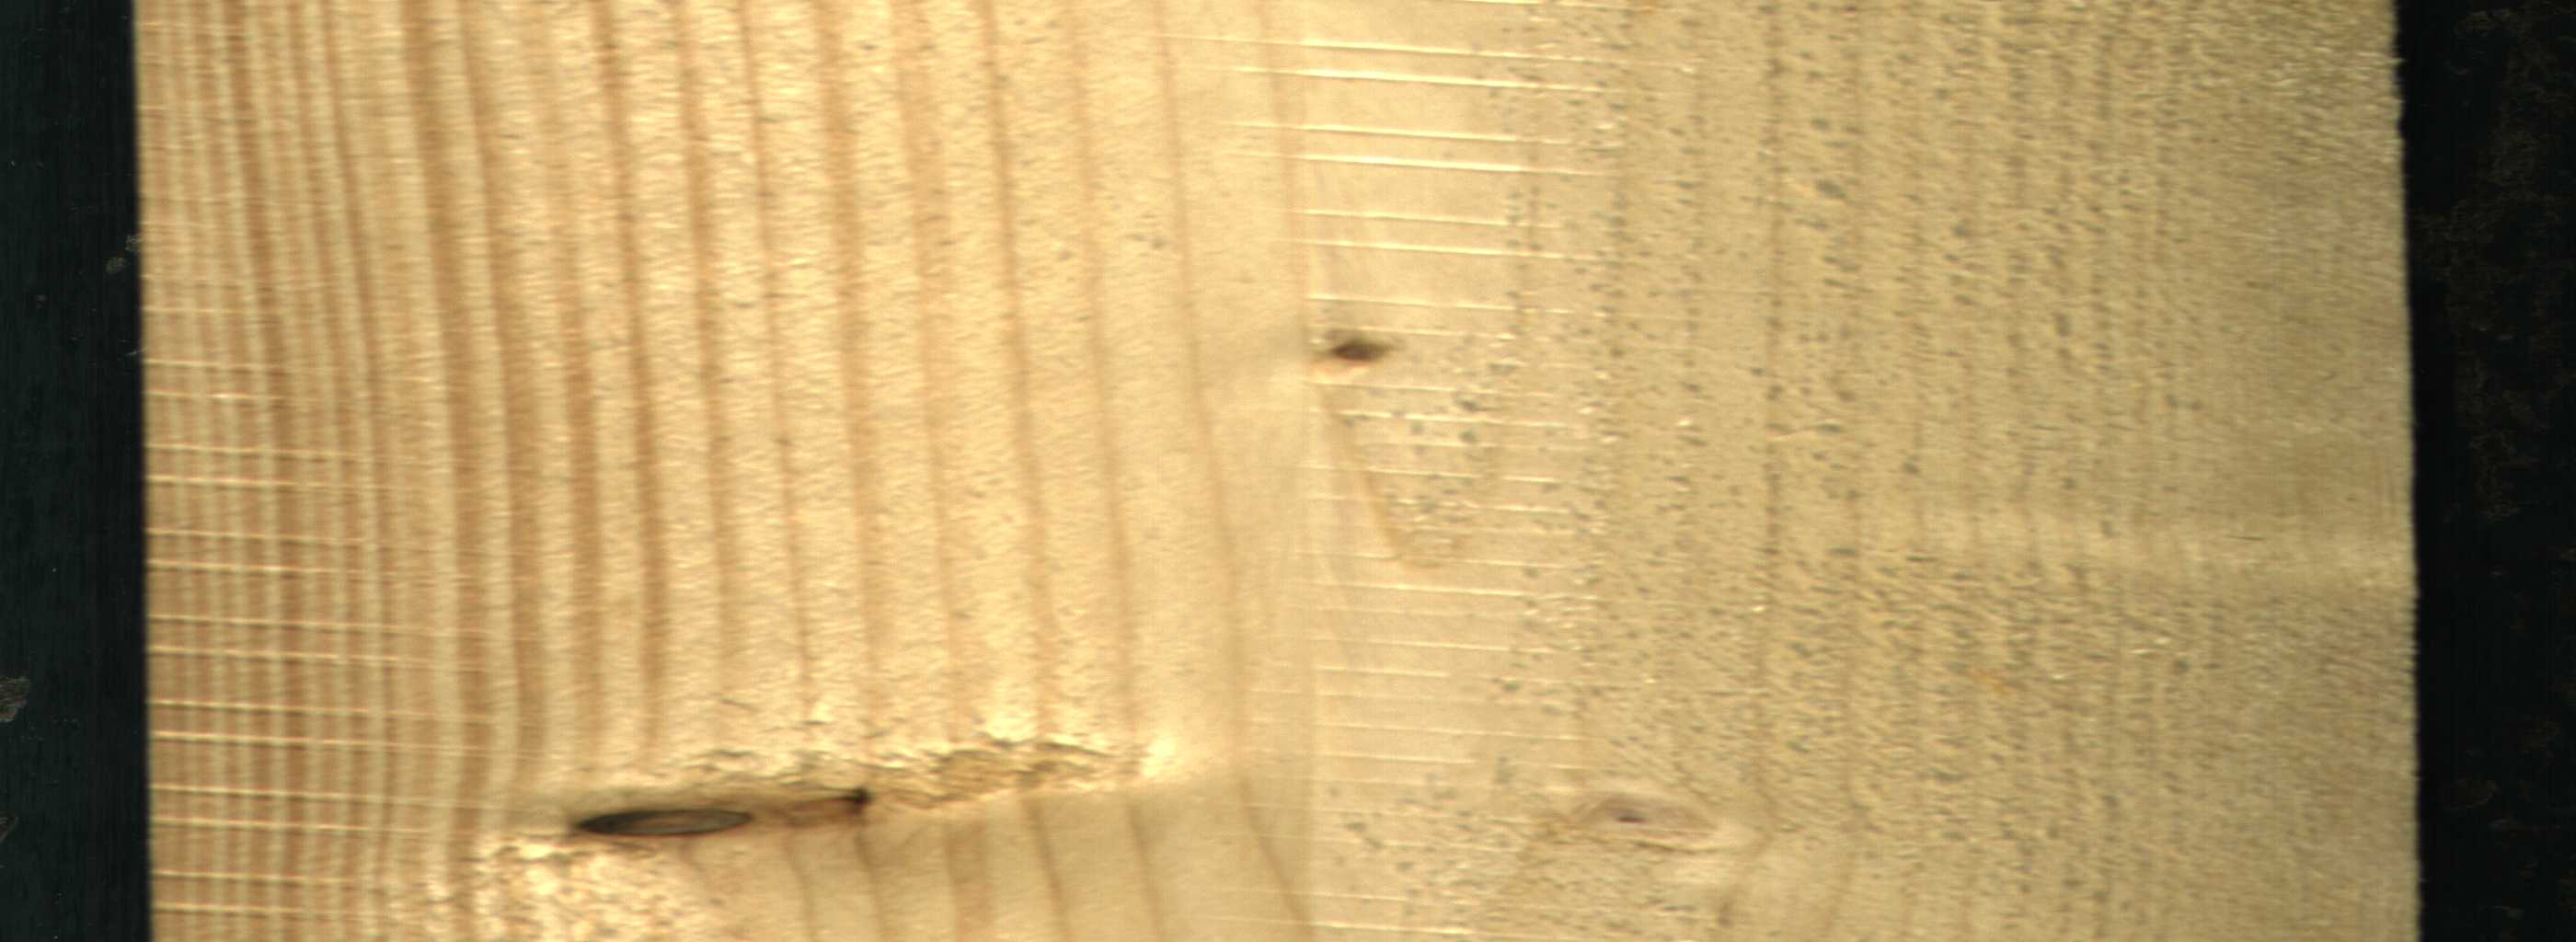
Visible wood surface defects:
Dead_Knot
Live_Knot
Live_Knot
Live_Knot